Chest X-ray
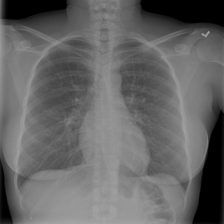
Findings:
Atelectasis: negative
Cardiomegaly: negative
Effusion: negative
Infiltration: negative
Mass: negative
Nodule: negative
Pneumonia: negative
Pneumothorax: negative
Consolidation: negative
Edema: negative
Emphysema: negative
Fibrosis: negative
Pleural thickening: negative
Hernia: negative